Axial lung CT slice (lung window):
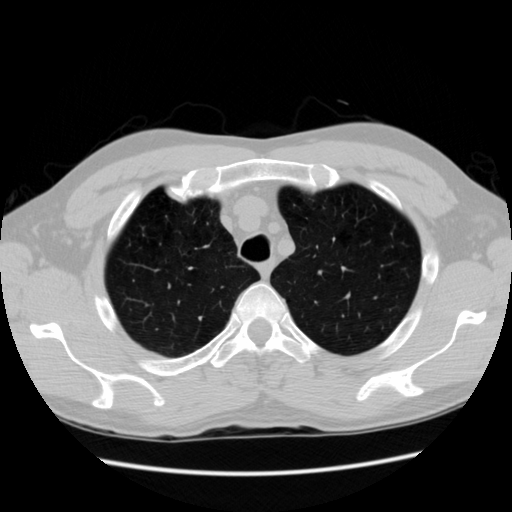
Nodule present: no